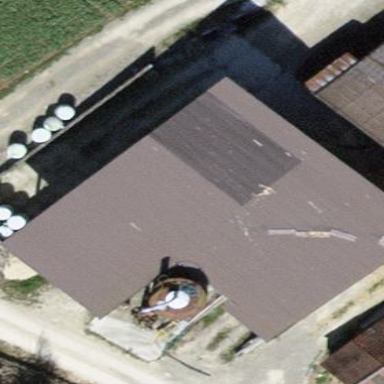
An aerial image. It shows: Skillion-roofed farm auxiliary building.